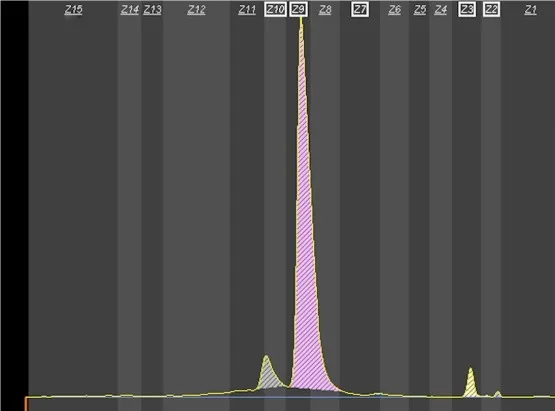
Capillary zone electrophoresis of the patient's hemoglobin. CE shows the hemoglobin variant eluting with normal hemoglobins. Note peaks corresponding to Hb Shepherds Bush (6.5% of total, zone 10), HbA (89.6%, zone 9), HbF (0.3%, zone 7), HbA2 (3.2%, zone 3) and hemoglobin breakdown products (0.4%, zone 2). This chromatogram was obtained after a transfusion following a parvovirus infection described later accounting for the small amount of her native hemoglobin compared to HbA.
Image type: radiology (spect)